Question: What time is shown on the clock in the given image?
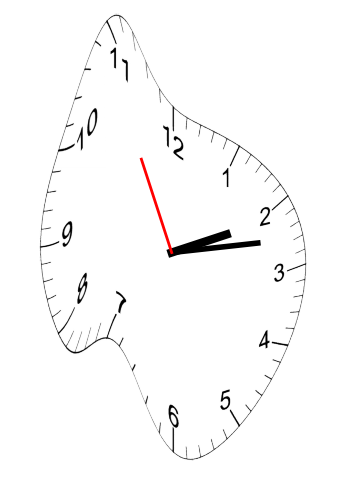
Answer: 02:12:55